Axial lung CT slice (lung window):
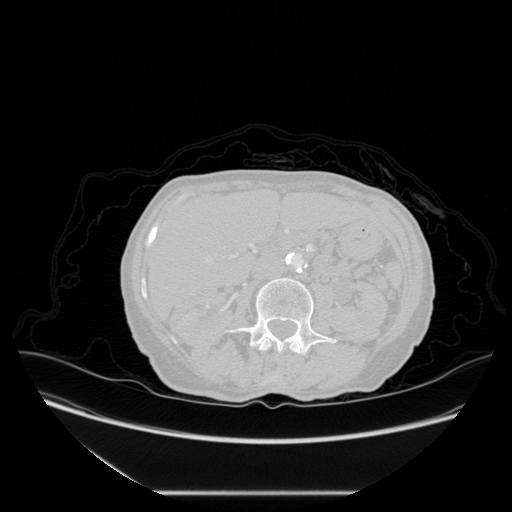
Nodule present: no